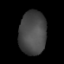
Tissue: lung
Cell type: Endothelial cells
Senescence score: 0.6198
Nuclear area (px): 1162
Mean DAPI intensity: 72.021